一年级 · 计数
给每人一瓶矿泉水, 带 60 瓶够吗?

คิตำงเหร

学生 51 人

比较:
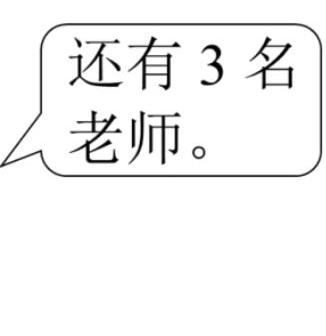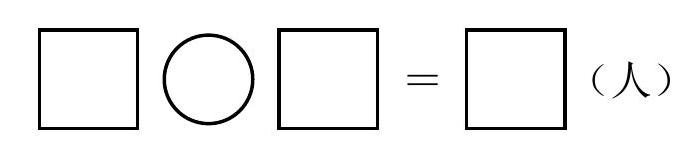
答案: 详解$51+3=54$ (人) $60>56$ 答：带 60 瓶矿泉水够。